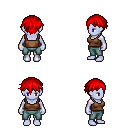
a pixel art fantasy rpg character, female body template, dark elf, purple skin, brown pirate shirt, teal pants, red short bangs hairstyle, four views (front, back, left, right), 2x2 character sprite sheet, small pixel art, hard edges, no anti-aliasing